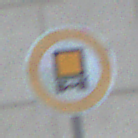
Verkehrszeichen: VerbotKennzeichnungspflichtigeKraftfahrzeugeGefaehrlicheGueter
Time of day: MorningAfternoon
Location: Outdoor (Urban)
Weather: PartlyCloudy
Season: NotSpecified
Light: Natural